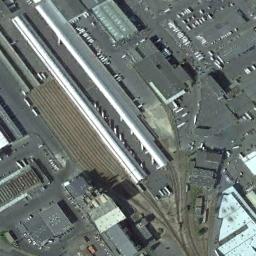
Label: railway_station